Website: walmart
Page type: account-selection
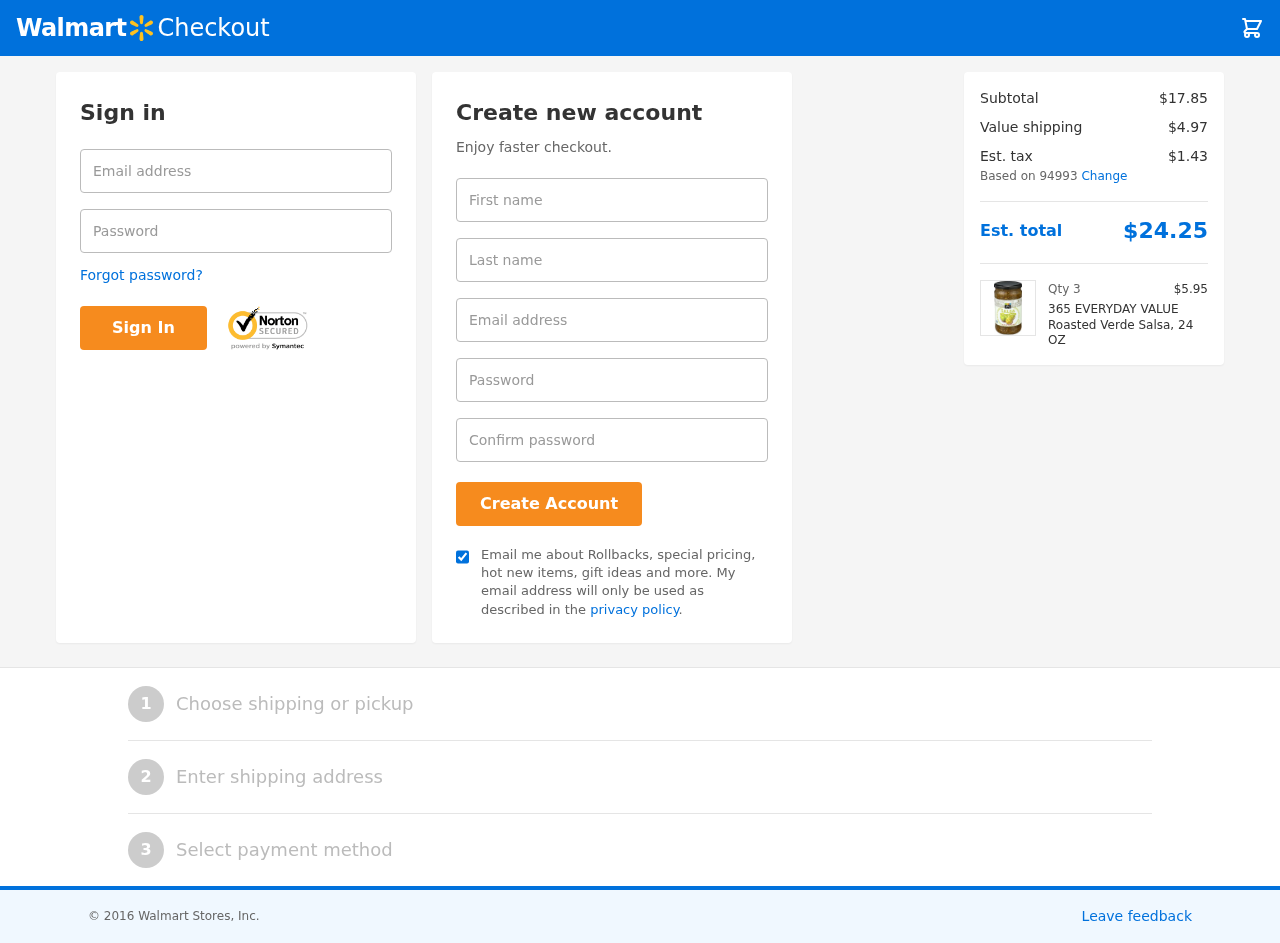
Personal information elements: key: PII_EMAIL
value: gregory.miller@hotmail.com
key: PII_FIRSTNAME
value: Gregory
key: PII_LASTNAME
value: Miller
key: PII_LOGIN_USERNAME
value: gregory.miller
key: PII_POSTCODE
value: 94993
Product elements: key: PRODUCT1_NAME
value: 365 EVERYDAY VALUE Roasted Verde Salsa, 24 OZ
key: PRODUCT1_PRICE
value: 5.95
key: PRODUCT1_QUANTITY
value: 3
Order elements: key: ORDER_SUBTOTAL
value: $17.85
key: ORDER_SHIPPING_COST
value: $4.97
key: ORDER_TAX
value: $1.43
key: ORDER_TOTAL
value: $24.25